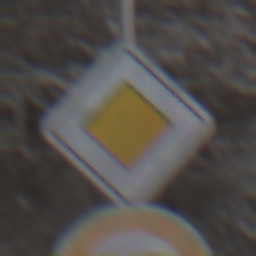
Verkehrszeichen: Vorfahrtsstrasse
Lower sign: Geschwindigkeit80
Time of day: MorningAfternoon
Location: Outdoor (Nature)
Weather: PartlyCloudy
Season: Winter
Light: Natural